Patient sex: M
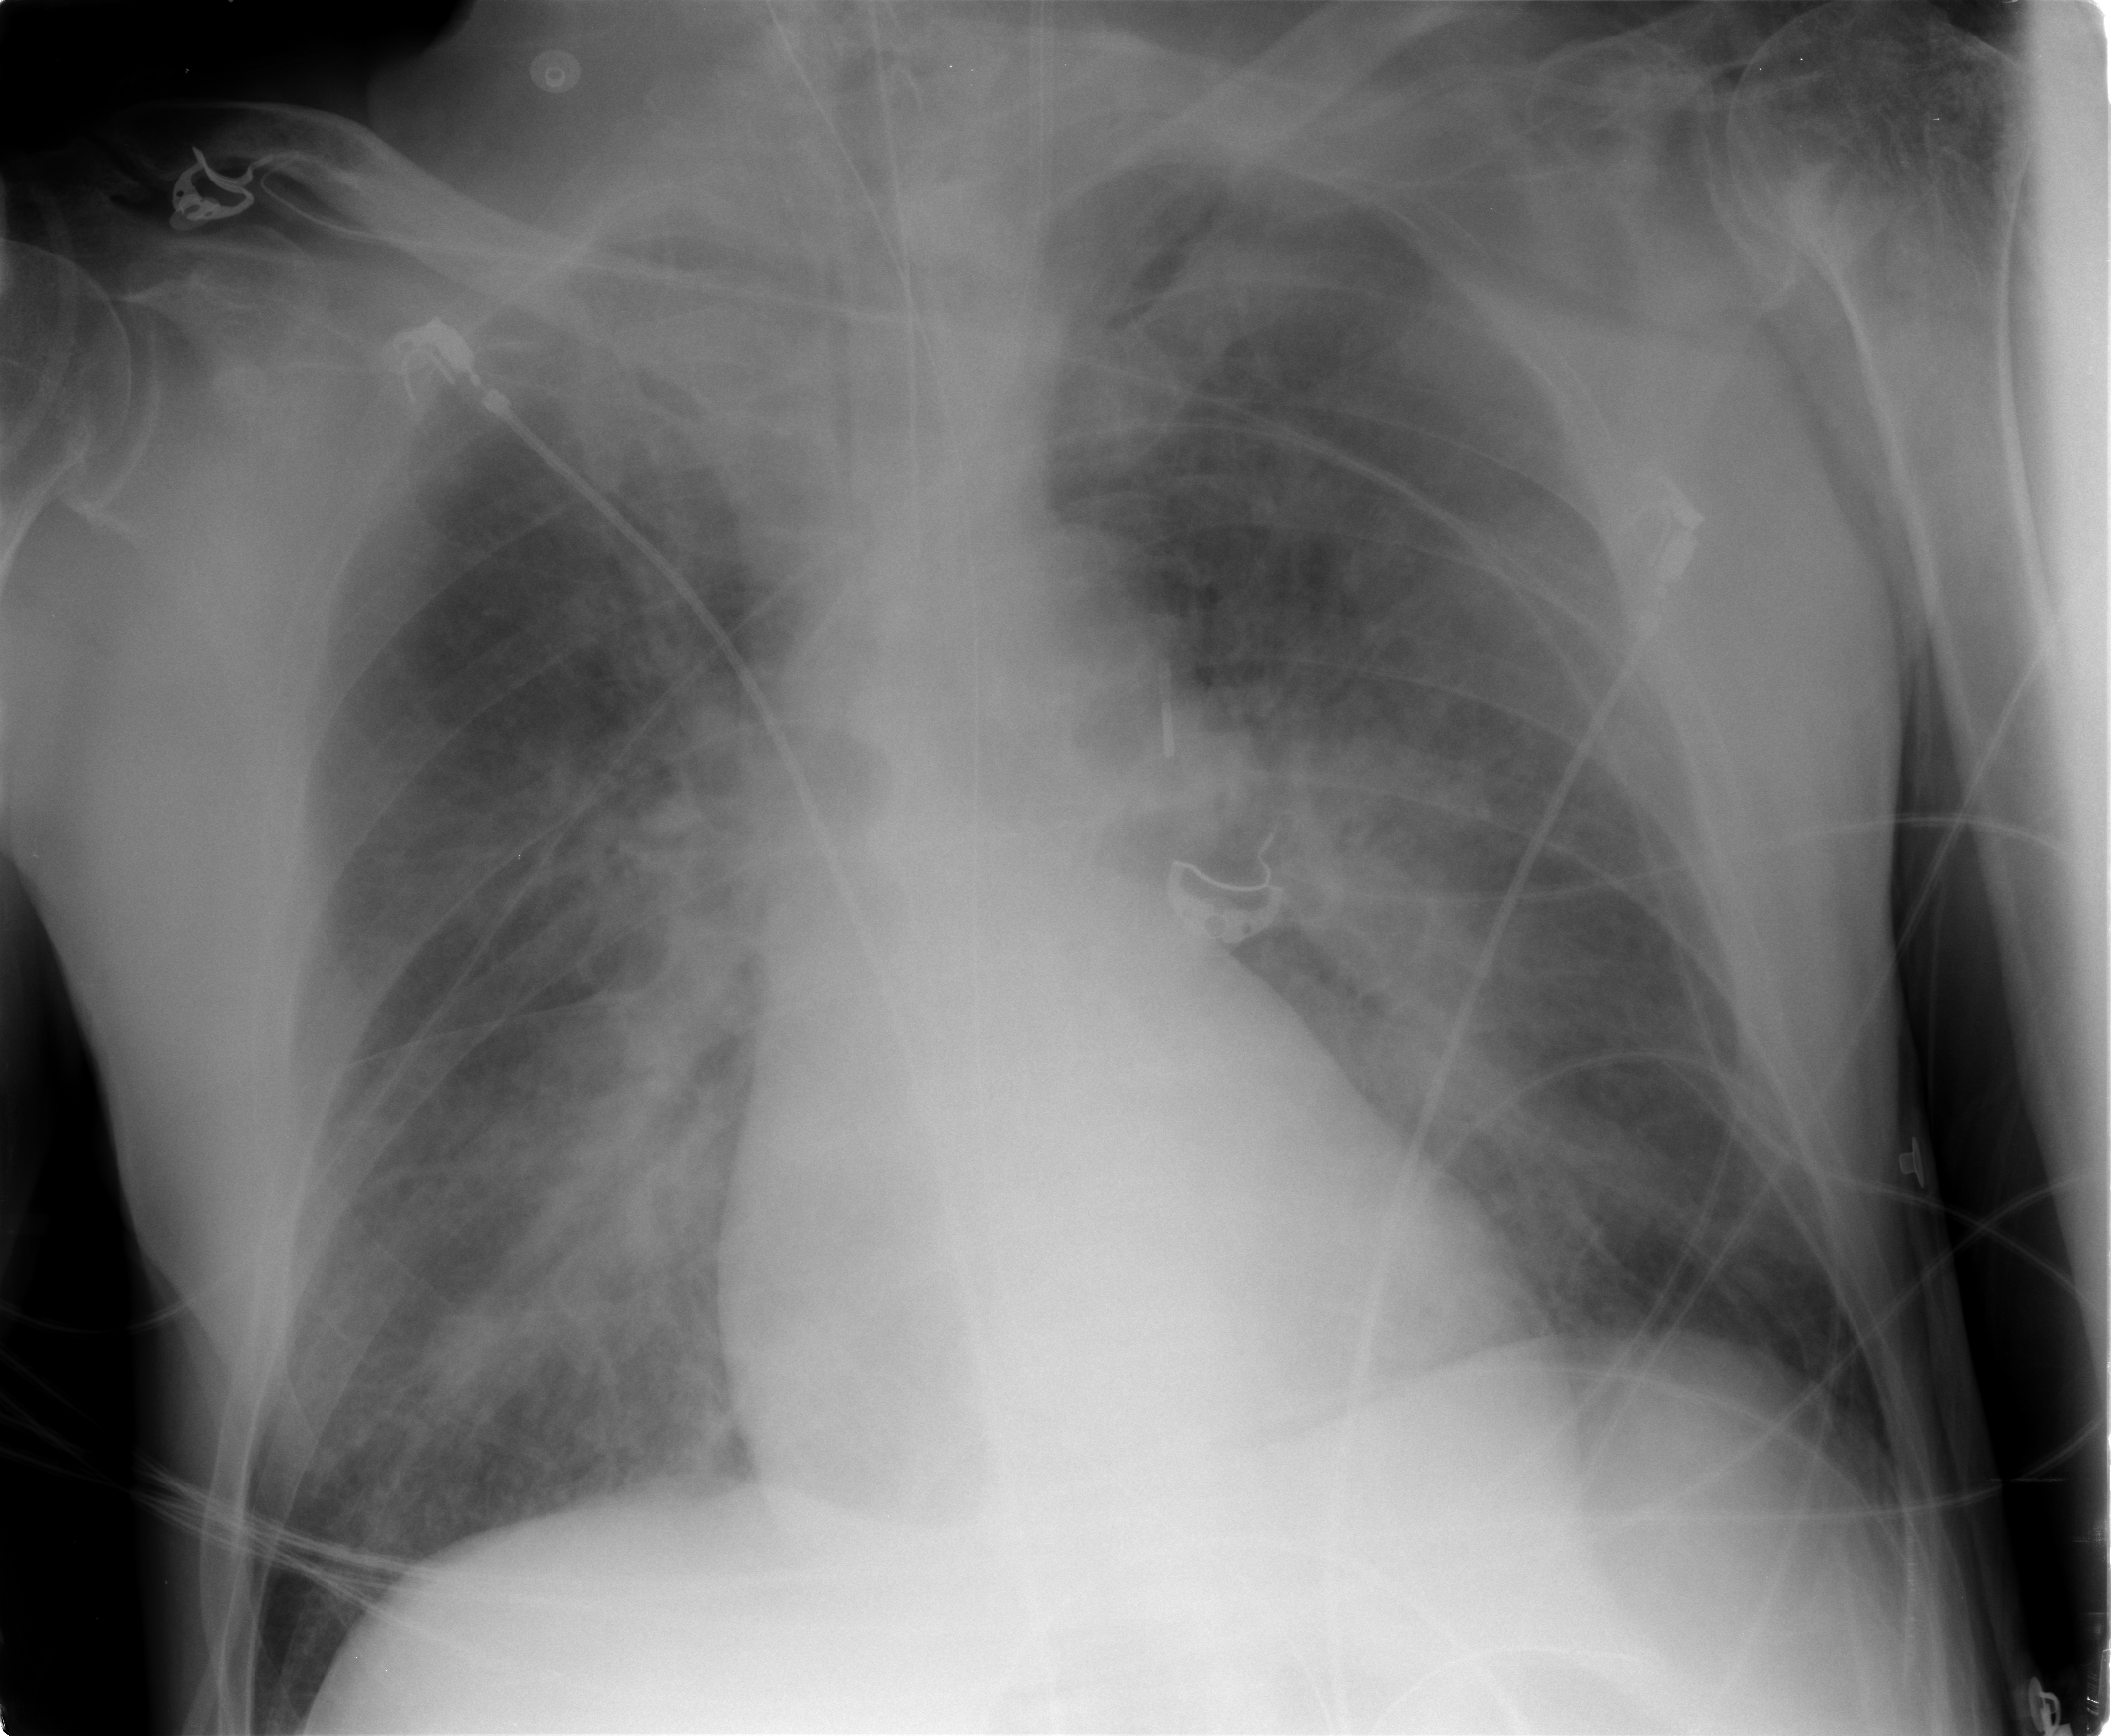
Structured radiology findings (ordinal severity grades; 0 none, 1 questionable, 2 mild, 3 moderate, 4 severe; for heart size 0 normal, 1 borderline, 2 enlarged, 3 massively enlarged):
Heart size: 0
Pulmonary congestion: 2
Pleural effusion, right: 1
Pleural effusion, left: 1
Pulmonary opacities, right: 3
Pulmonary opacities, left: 3
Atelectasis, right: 3
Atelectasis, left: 3